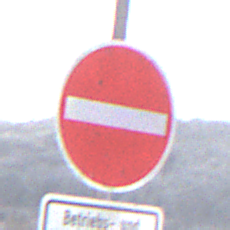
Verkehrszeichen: VerbotDerEinfahrt
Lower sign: BesondereFahrzeugeUndTransportgueter9
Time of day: MorningAfternoon
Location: Outdoor (Nature)
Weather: PartlyCloudy
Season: Winter
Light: Natural